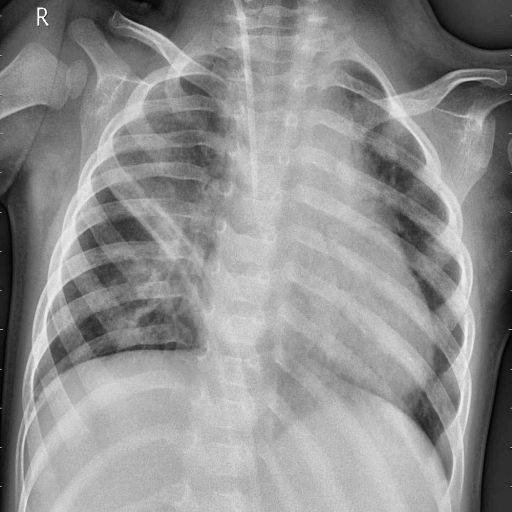
Finding: PNEUMONIA